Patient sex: F
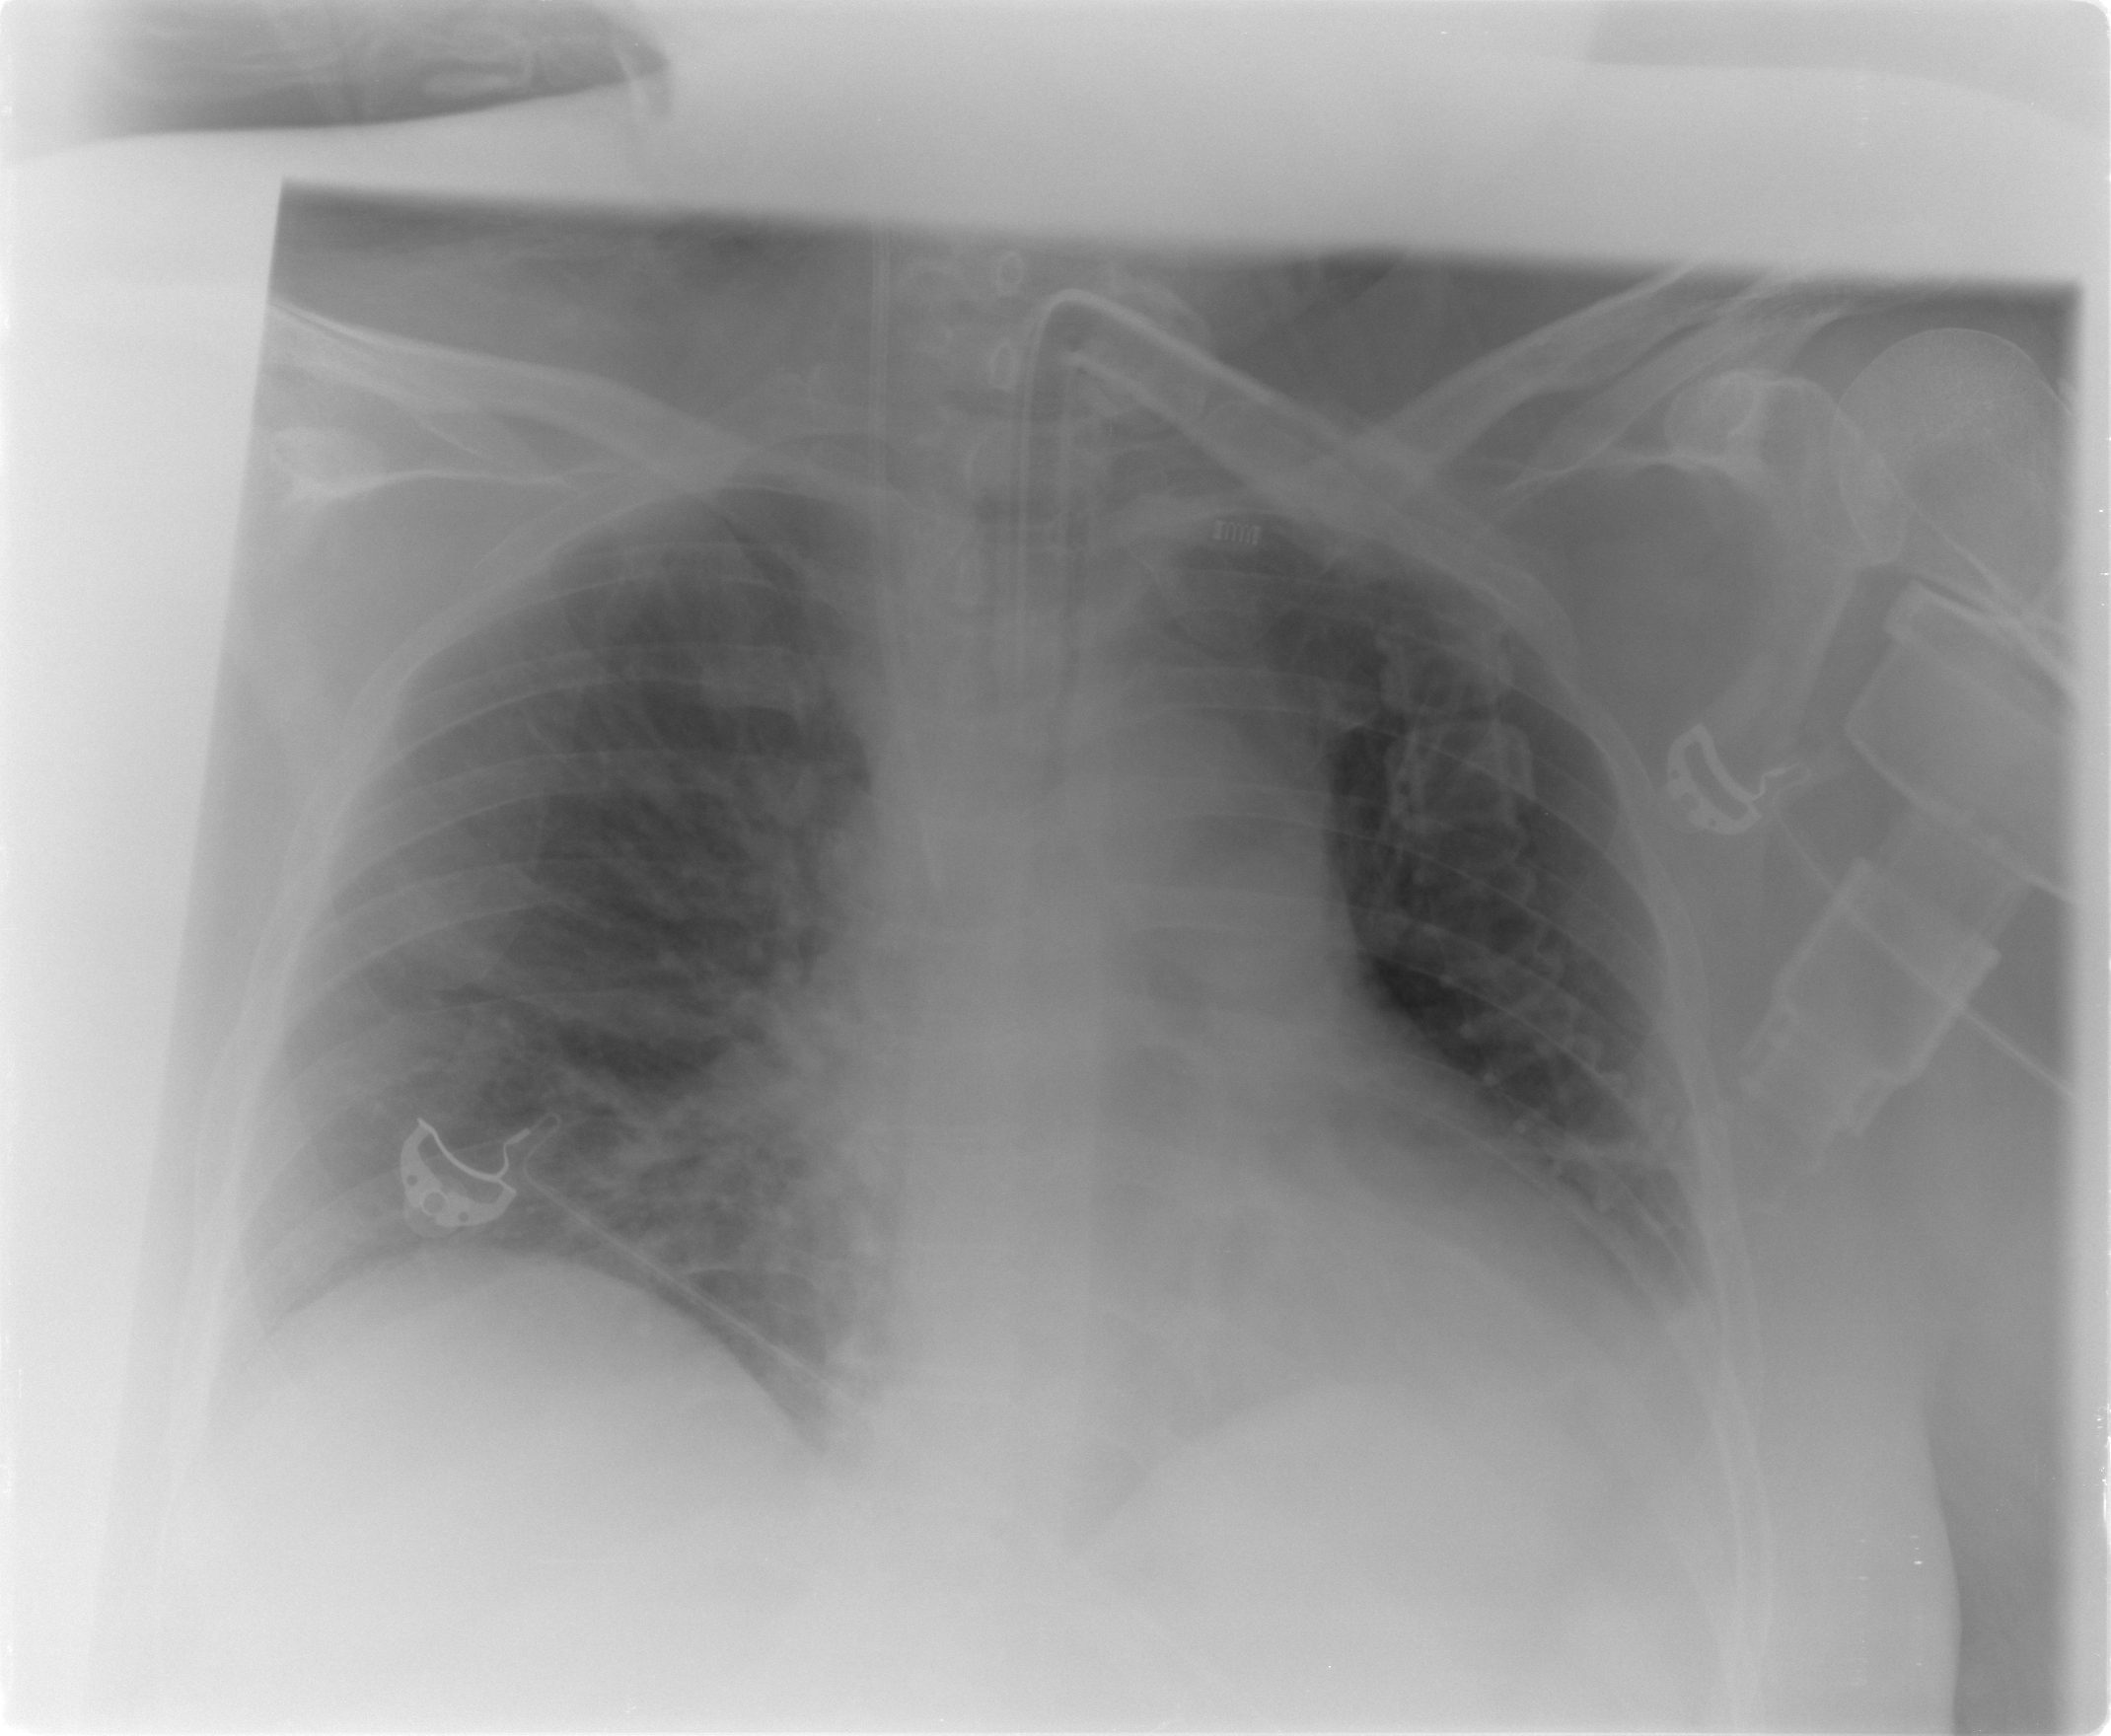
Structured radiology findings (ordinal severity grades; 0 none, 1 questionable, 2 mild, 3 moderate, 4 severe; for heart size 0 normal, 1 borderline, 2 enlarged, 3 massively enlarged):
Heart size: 2
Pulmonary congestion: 3
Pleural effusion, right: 2
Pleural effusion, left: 2
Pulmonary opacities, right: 2
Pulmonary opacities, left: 0
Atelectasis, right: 0
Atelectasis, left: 2